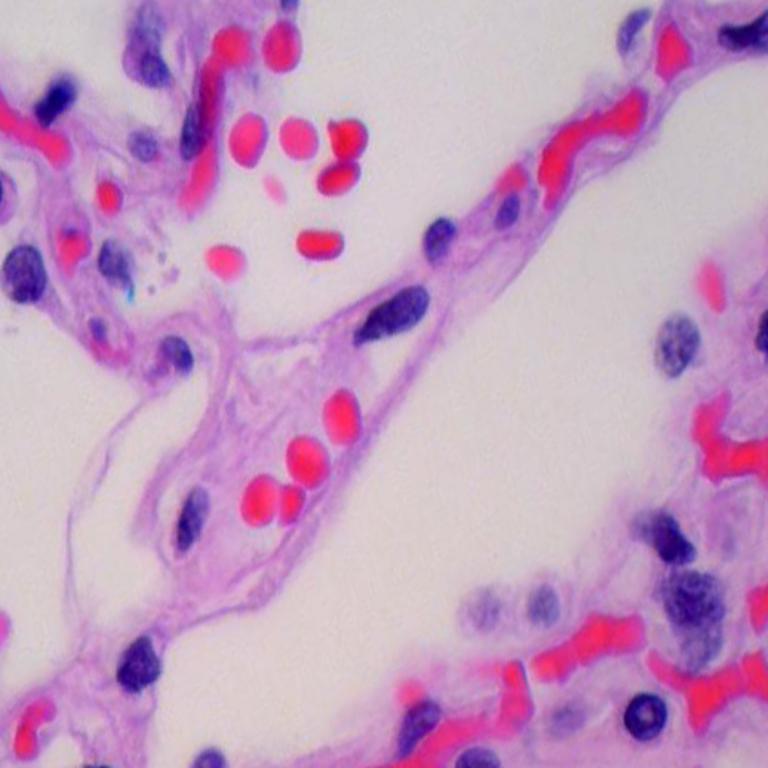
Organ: lung
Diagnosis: benign